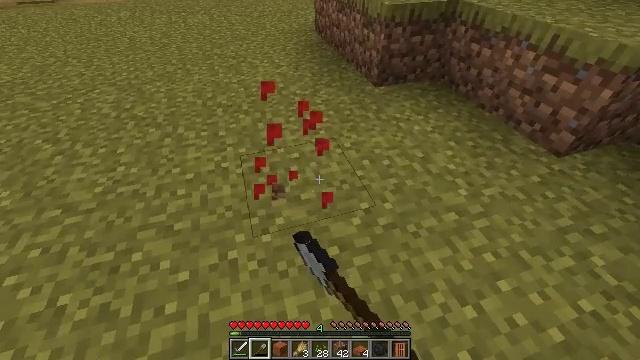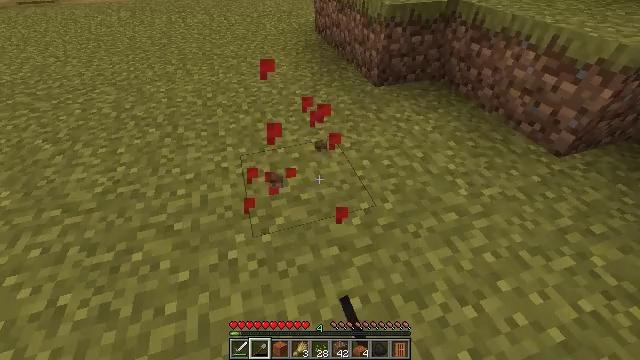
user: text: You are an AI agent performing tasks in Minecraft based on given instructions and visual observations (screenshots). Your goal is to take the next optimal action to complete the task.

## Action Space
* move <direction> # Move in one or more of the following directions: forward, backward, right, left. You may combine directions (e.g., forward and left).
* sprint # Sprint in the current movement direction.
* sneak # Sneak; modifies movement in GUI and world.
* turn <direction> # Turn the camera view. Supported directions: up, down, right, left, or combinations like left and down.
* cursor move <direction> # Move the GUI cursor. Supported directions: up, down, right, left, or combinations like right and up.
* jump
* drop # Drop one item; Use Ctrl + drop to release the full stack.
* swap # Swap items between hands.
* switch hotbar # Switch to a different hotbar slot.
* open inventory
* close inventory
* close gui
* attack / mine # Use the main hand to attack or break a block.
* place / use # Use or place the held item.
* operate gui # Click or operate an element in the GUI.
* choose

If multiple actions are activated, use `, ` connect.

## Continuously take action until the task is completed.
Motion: motion action
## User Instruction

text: Break the poppy plant.
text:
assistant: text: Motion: no_op
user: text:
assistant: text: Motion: no_op